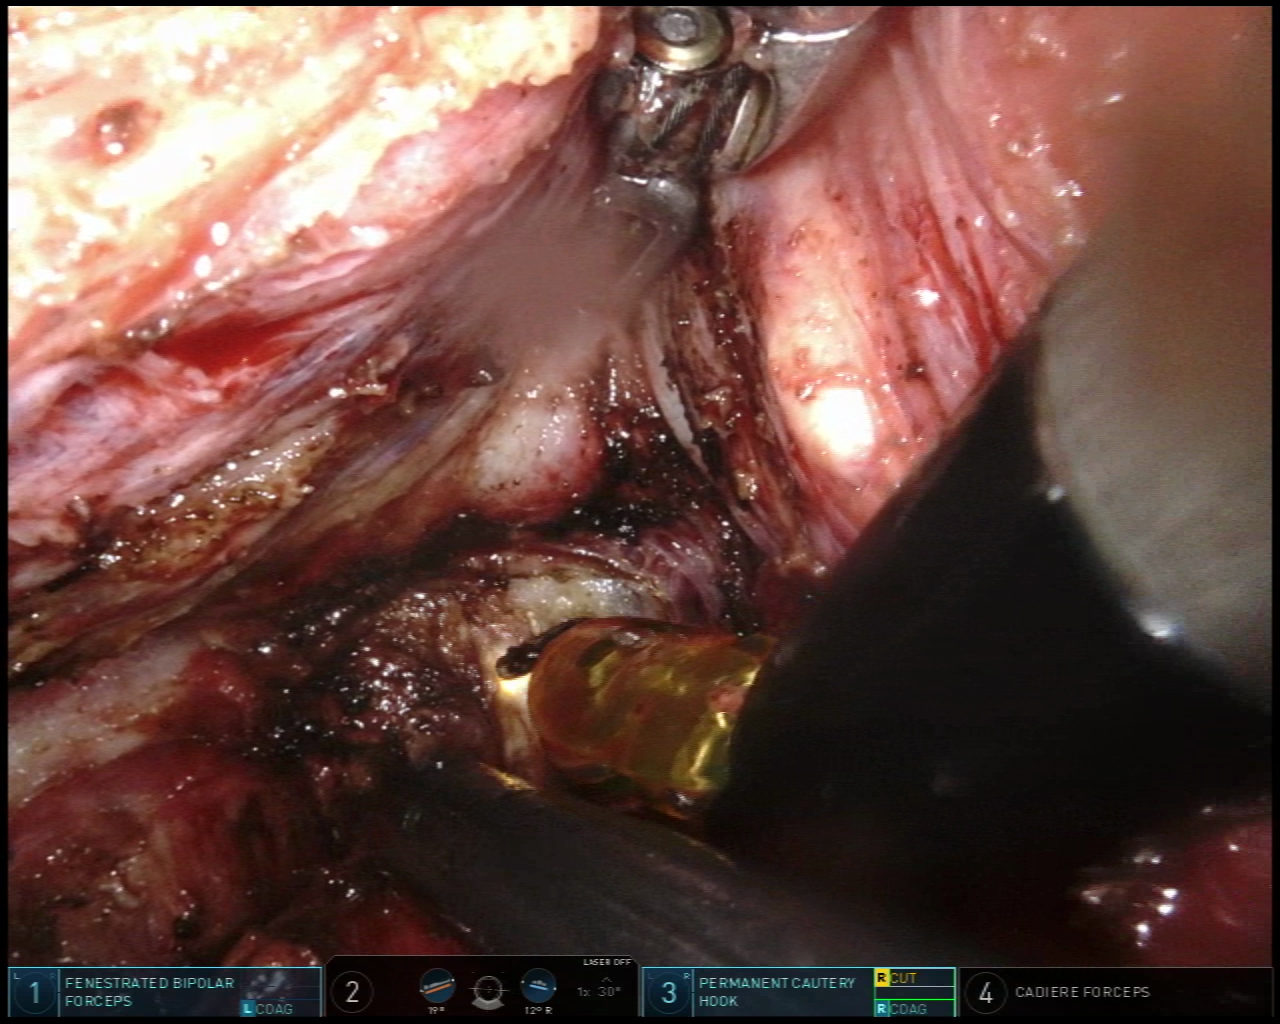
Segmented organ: vesicular_glands
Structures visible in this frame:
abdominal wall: no
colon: no
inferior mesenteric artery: no
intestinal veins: no
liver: no
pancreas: no
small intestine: no
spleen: no
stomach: no
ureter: no
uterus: no
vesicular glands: yes